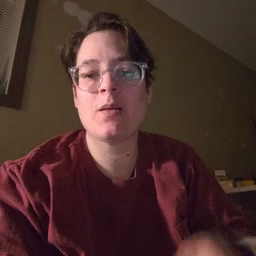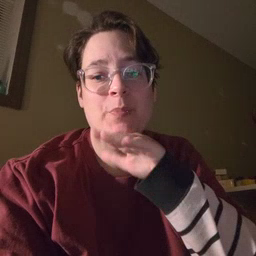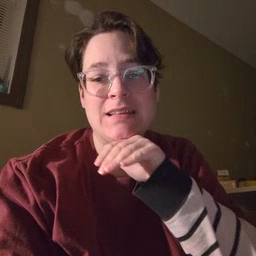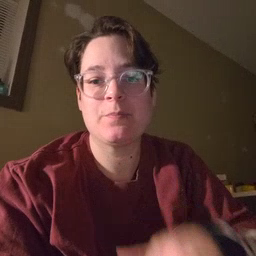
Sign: pig